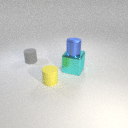
large cyan metal cube to the right of small yellow rubber cylinder